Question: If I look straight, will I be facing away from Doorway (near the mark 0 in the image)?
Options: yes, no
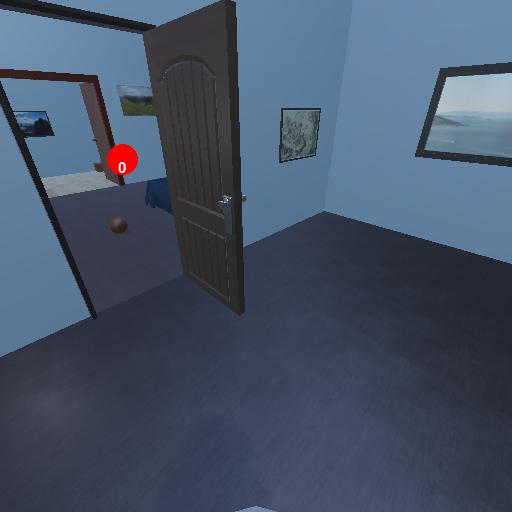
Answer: yes